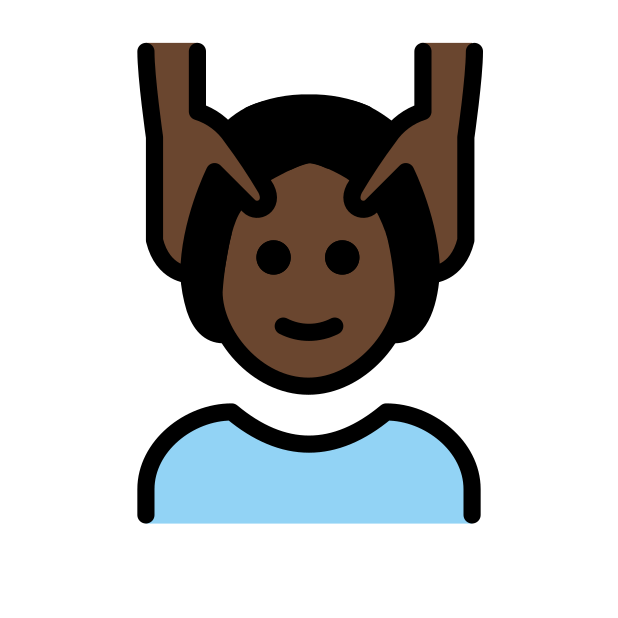
person getting massage: dark skin tone